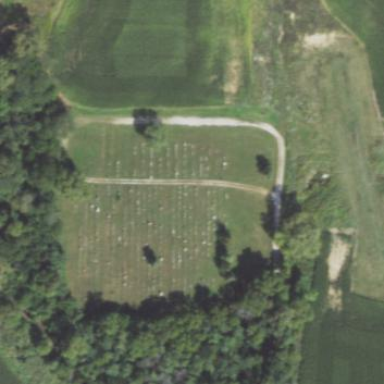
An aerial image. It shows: Cemetery.